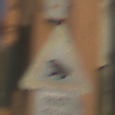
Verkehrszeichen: AmphibienwanderungRechts
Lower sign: LaengeEinerStrecke4
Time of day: MorningAfternoon
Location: Outdoor (Urban)
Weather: Clear
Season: NotSpecified
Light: Natural